Question: Is there a way to set the source of a '' tag in HTML source to a partial image from a bigger image? I know I can do this in CSS with something like: 'background-position: 0px -76px;' but how can I do this for '' and '<input type="image">'?
EDIT: Screenshot from Chrome:

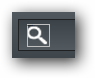
Answer: Set the '<img src' to a partial image from a bigger image? There is no way.
You already have the answer: use the 'background' CSS property and position it to the desired coordinates. Note: You assign background images to the '' tag if that helps you at all.
Just for kicks, as an alternate solution: You could append your image with a query string that contains the coordinates and size:
'''
<img src="/my_image.jpg?x=400&y=220&width=200&height=120">
'''
...then use '.htaccess' to send this request to a server side script that processes the image and outputs the partial image (but that's another topic altogether).
This post might help you with the '.htaccess' bit, should you choose to implement it:
- <URL>
It really sounds like you want to use CSS sprites, there are a number of tutorials on this, here's one:
- <URL>